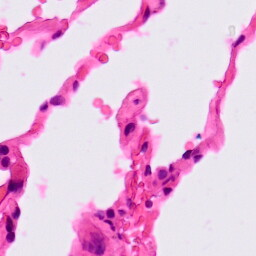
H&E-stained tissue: Lung